Question: Is there any way to show the function's scope, I mean {...}, in Vim?
I use Eclipse ADT, and found that it can do it and it is a very good feature.

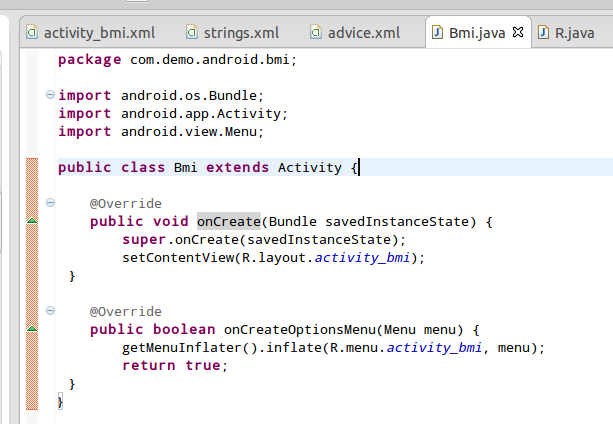
Answer: One way to see function scope is to use folding (':help fold') and the 'foldcolumn' option will provide a representation of where the folds are.
Another useful scope feature is and , which jump backward and forward to the next level of braces.
The other useful method if you're having trouble seeing the limits of a function's scope is to make your functions smaller :-)